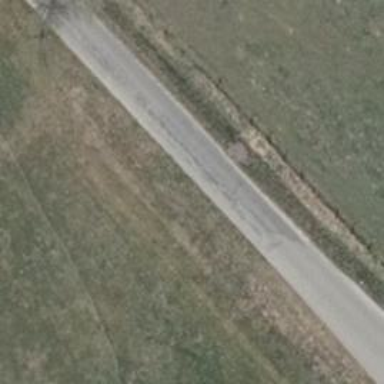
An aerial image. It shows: Secondary road.